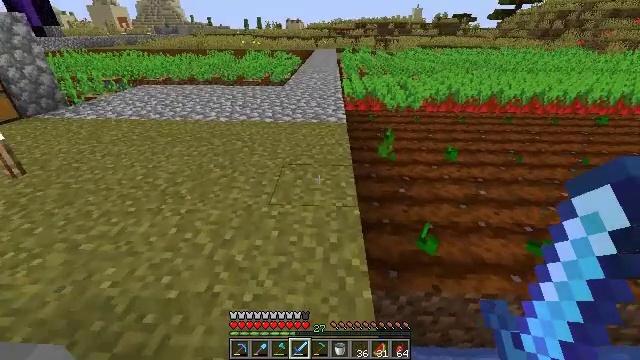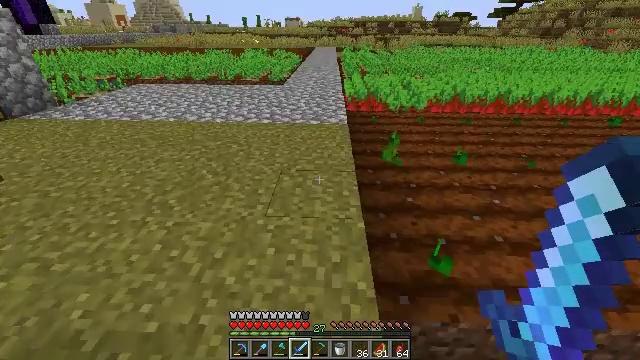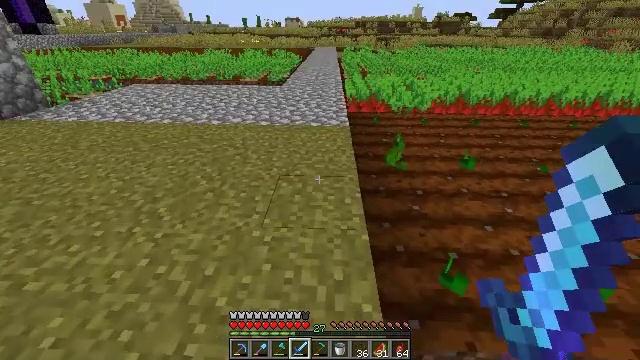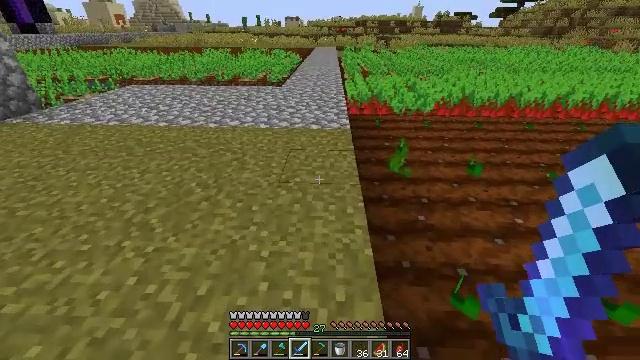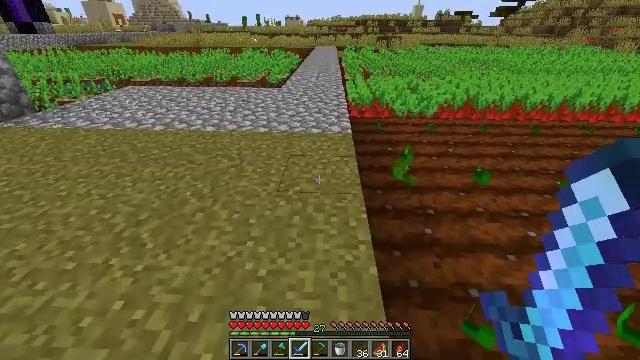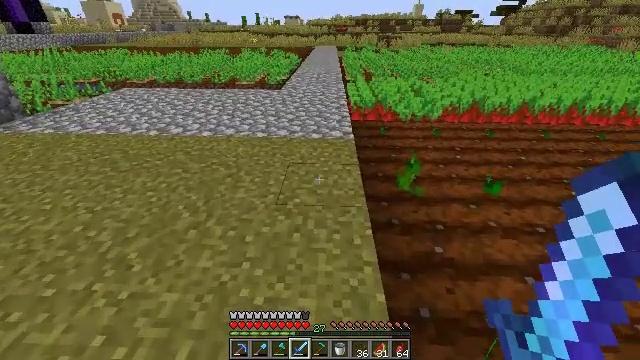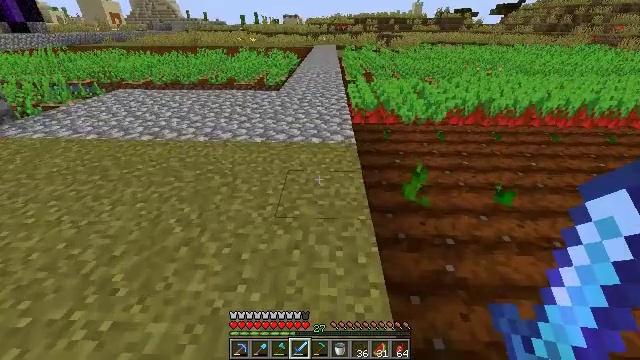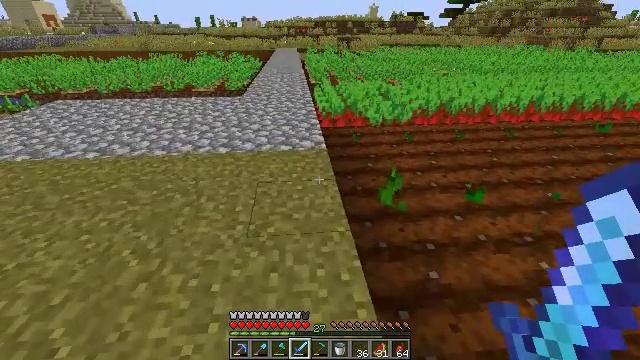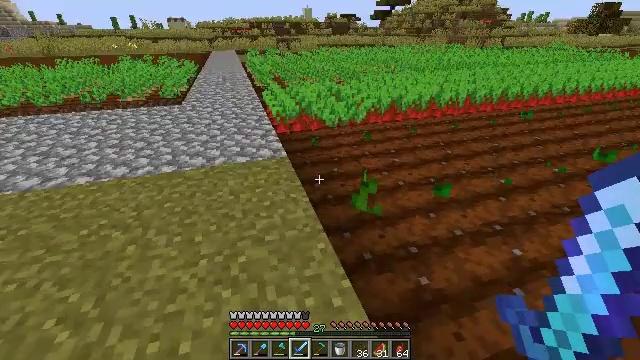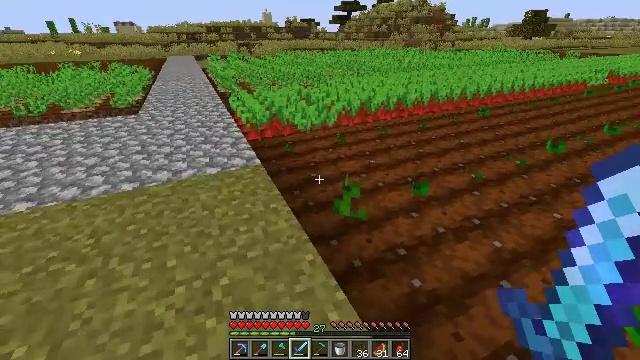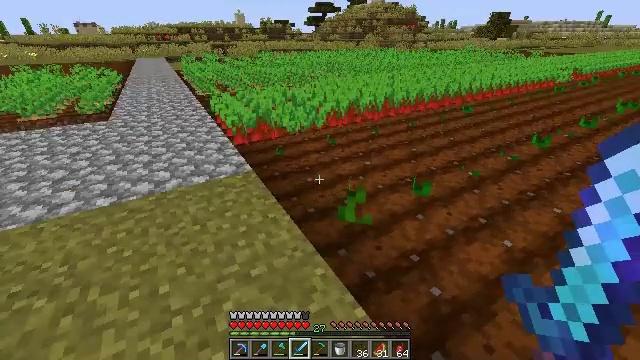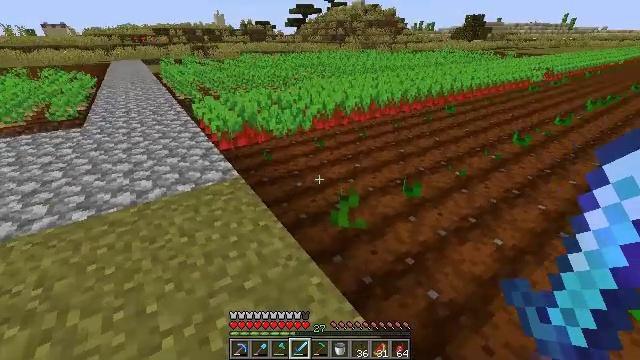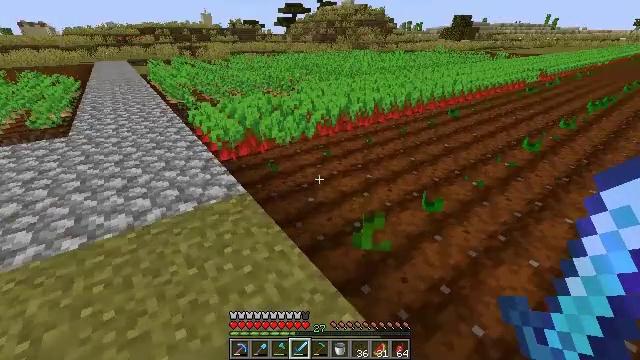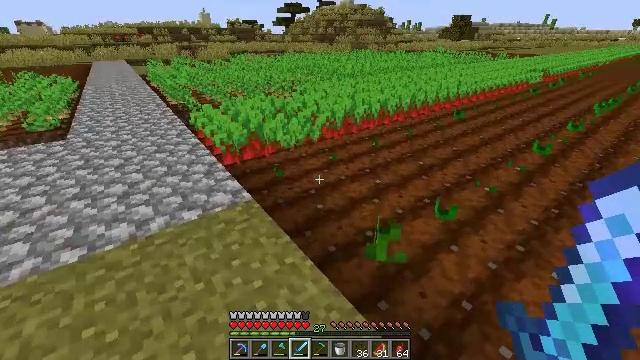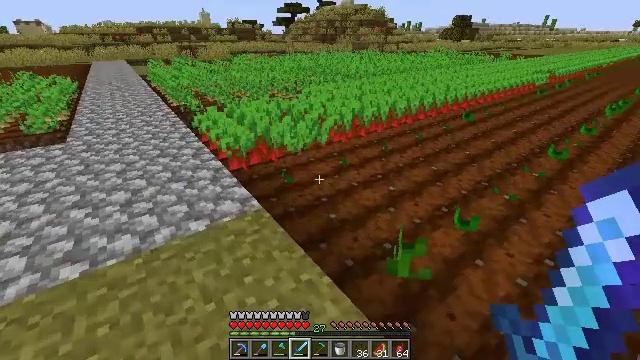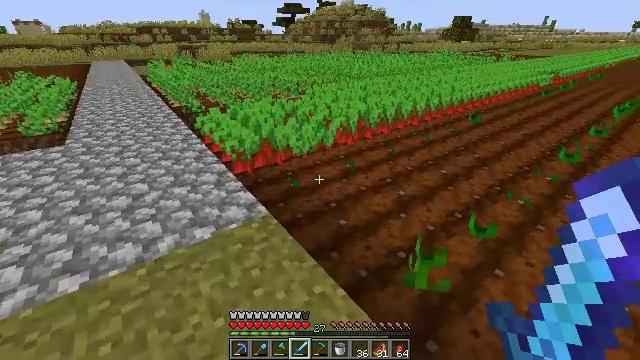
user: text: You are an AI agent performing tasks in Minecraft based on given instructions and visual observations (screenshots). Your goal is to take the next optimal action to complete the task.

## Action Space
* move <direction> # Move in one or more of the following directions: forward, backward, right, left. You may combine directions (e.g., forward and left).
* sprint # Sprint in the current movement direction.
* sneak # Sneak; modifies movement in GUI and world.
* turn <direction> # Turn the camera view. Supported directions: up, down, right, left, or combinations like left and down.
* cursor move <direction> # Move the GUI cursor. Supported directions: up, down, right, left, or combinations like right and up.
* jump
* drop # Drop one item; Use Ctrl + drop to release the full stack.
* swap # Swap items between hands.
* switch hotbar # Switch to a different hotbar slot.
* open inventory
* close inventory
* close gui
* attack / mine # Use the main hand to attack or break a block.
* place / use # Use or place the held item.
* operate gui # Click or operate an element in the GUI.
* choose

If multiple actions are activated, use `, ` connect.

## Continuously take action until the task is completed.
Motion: motion action
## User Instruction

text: Use a crafting table to make pumpkin seeds.
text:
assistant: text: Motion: move forward
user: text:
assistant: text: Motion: move forward
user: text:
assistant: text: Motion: move forward
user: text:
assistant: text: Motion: move forward
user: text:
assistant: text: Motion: move forward
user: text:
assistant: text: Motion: move forward
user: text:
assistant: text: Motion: move forward and move left, turn right
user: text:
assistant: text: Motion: move forward and move left, turn right
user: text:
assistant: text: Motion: move forward and move left, turn right
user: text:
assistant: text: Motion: move forward and move left, turn right
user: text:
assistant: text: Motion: move forward and move left, turn right
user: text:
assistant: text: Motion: move forward and move left, turn right
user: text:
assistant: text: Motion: move forward and move left
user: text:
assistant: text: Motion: move forward and move left
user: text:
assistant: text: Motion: move forward and move left
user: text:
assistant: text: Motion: move forward and move left, turn right
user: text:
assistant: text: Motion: move forward and move left, turn right
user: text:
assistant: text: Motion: move forward and move left, turn right
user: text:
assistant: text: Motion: move forward and move left, turn right
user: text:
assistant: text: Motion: move forward and move left, turn right
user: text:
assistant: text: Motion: move forward and move left, turn right
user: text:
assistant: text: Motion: move forward and move left, turn right
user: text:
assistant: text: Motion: move forward and move left
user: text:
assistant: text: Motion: move left
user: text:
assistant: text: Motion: move left
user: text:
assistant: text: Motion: move left
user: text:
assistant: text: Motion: move left, turn right
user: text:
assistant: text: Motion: move left, turn right
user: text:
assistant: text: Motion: move left, turn right
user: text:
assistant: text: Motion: move left, turn right